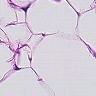
Metastatic tissue present: no